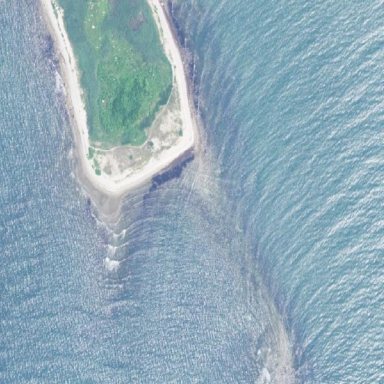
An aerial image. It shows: Rocky reef with tidal action. The reef consists of rocks.